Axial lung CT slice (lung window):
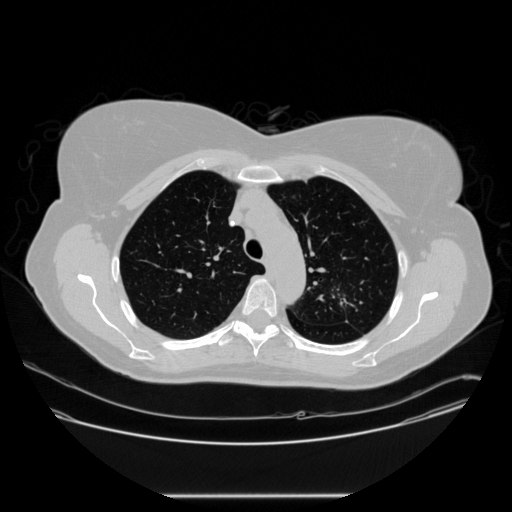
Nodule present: no